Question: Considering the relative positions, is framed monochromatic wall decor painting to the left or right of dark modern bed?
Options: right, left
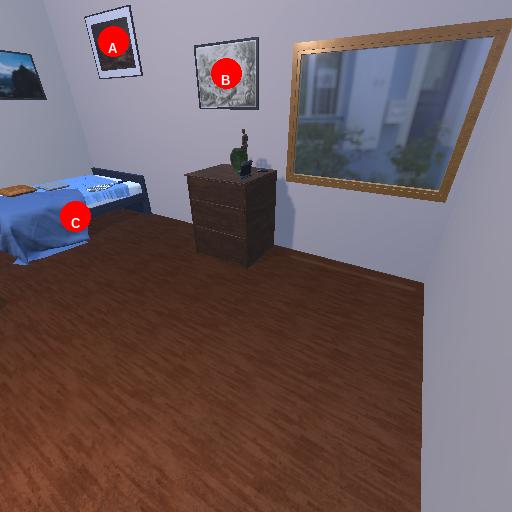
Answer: right